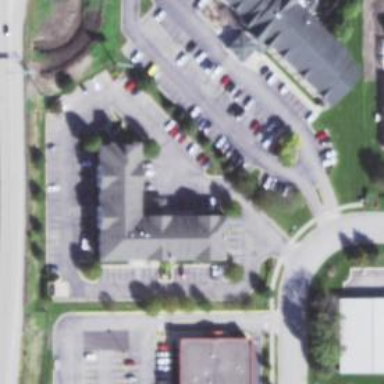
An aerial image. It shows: Hotel building.